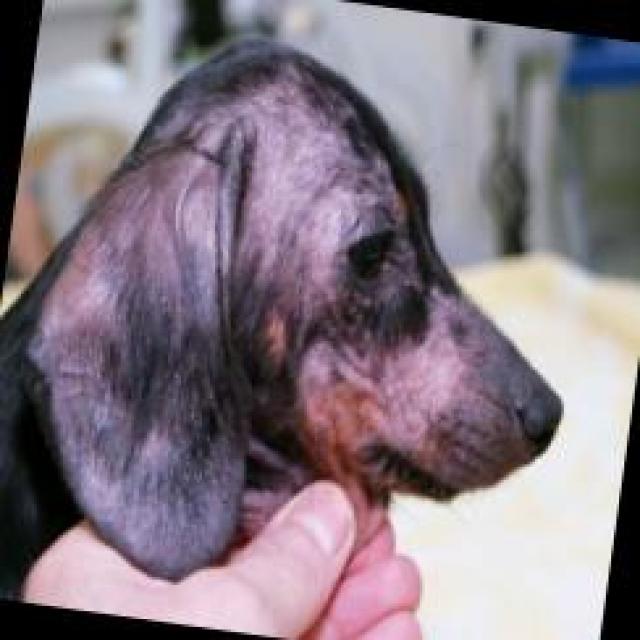
Canine hypersensitivity reaction — allergic skin response with urticaria, erythema, pruritus, and angioedema. May be food, environmental, or flea allergy related.